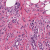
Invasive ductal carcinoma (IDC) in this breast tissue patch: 0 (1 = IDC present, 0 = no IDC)